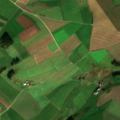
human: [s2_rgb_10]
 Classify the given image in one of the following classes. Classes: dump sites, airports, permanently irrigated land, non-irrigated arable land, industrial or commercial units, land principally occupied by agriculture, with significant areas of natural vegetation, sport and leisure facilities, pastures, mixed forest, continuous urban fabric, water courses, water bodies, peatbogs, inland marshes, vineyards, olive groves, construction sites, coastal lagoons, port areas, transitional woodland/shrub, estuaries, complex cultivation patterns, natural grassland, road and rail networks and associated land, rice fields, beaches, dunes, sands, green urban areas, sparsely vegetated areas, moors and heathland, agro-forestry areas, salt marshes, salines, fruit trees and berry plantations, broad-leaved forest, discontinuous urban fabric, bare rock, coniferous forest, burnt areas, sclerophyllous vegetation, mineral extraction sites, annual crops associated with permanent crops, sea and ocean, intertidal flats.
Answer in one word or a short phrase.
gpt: non-irrigated arable land, pastures, complex cultivation patterns, land principally occupied by agriculture, with significant areas of natural vegetation